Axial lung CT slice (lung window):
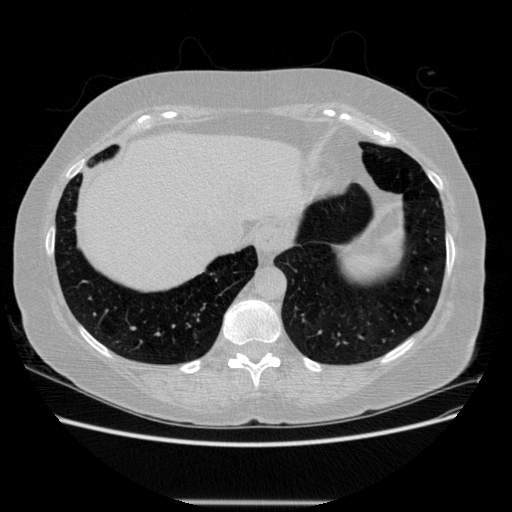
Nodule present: no